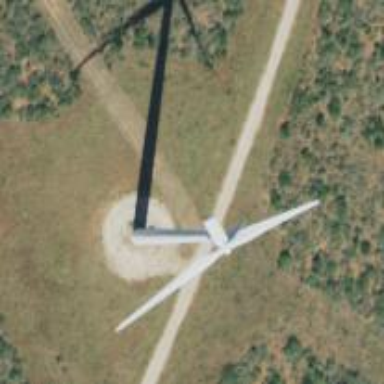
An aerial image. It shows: Wind generator powered by horizontal axis wind turbine.